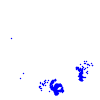
Particle: electron